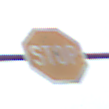
Verkehrszeichen: Stop
Umgebung: Outdoor, Nature
Tageszeit: MorningAfternoon
Wetter: Overcast
Licht: Natural
Jahreszeit: NotSpecified
Kontrast: LowContrast